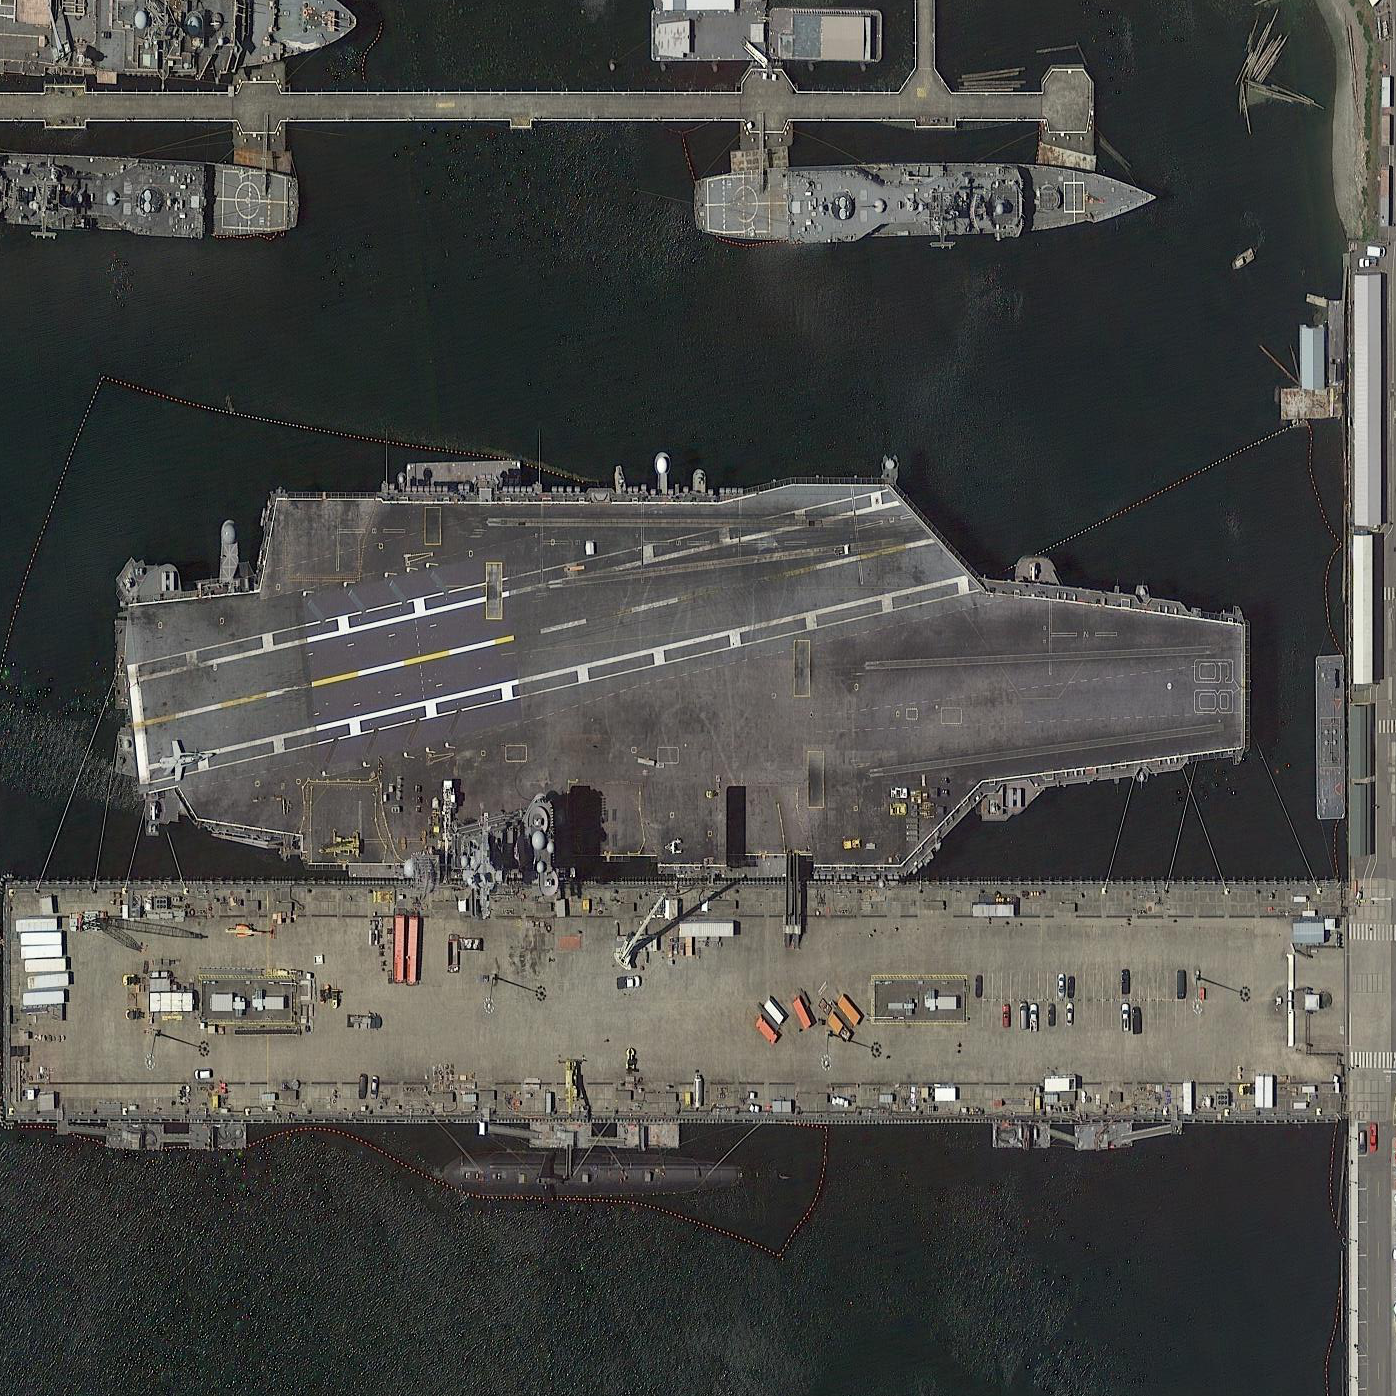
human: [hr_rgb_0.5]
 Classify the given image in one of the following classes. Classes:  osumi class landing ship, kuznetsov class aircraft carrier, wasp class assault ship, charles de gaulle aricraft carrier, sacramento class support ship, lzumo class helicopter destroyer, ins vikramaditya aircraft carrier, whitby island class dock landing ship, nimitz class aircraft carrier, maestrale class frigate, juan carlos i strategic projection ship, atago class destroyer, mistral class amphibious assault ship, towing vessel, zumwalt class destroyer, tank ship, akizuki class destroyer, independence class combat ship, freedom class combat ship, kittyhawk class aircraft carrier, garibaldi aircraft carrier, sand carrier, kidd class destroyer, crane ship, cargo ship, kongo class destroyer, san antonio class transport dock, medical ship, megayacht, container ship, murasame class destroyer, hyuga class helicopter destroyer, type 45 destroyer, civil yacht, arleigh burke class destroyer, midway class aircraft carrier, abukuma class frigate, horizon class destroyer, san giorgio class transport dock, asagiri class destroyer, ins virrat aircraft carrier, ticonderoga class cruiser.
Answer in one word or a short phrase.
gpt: Nimitz class aircraft carrier